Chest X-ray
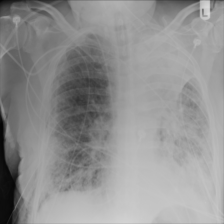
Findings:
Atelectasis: negative
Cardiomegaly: negative
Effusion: negative
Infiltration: positive
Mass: negative
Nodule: negative
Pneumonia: negative
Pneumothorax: negative
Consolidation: negative
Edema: negative
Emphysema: negative
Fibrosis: negative
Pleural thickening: negative
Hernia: negative